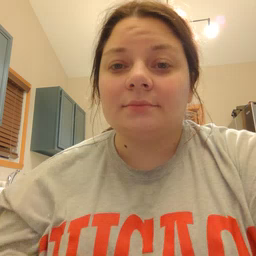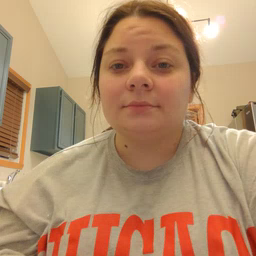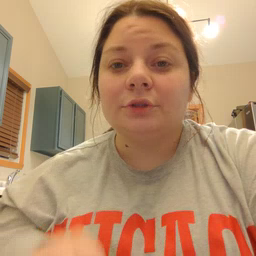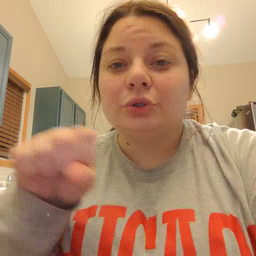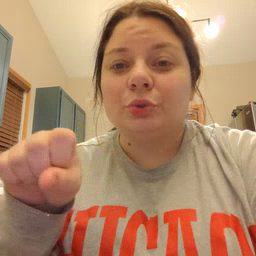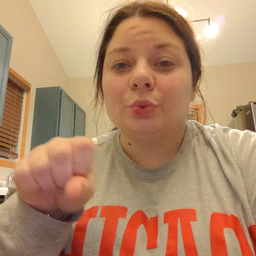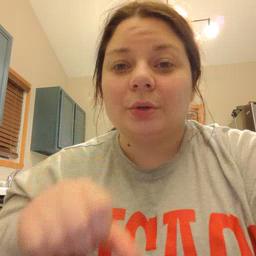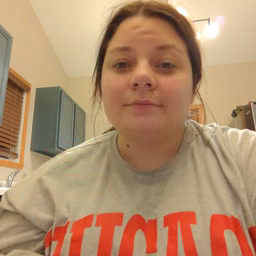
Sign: shoe